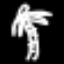
Label: palm tree